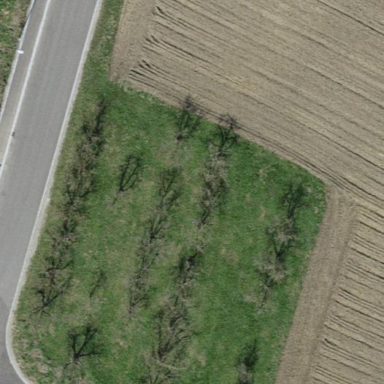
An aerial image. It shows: Orchard.